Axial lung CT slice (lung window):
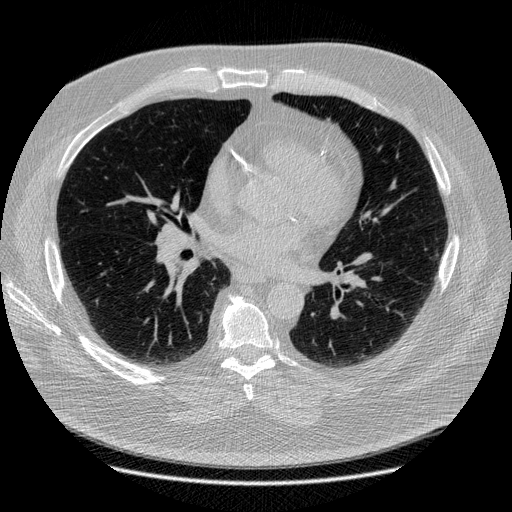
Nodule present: no